Interaction volume radius: 5 \u00c5
Interaction volume height: 35 \u00c5
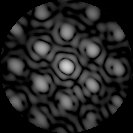
Disorder parameter: 0.4452